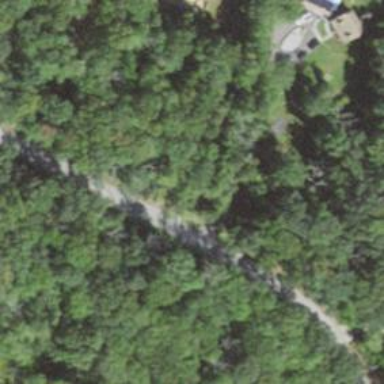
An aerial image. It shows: Residential driveway.